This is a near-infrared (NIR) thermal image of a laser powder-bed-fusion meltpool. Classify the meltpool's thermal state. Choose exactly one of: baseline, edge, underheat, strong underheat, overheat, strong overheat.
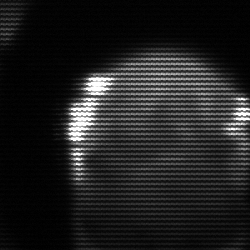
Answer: baseline